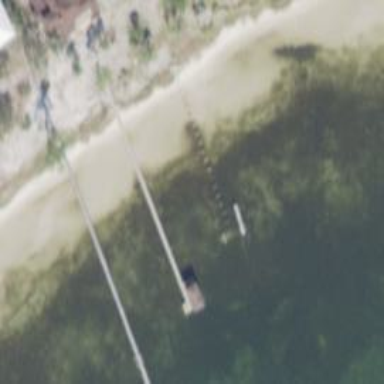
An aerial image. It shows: Man-made pier.